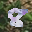
Label: 8